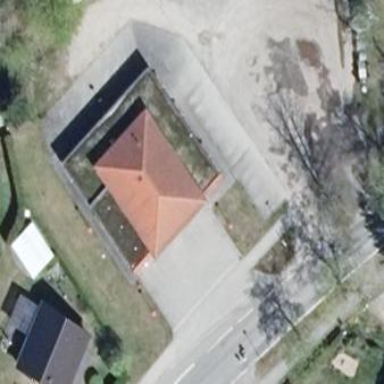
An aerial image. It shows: Fire station with flat roof.